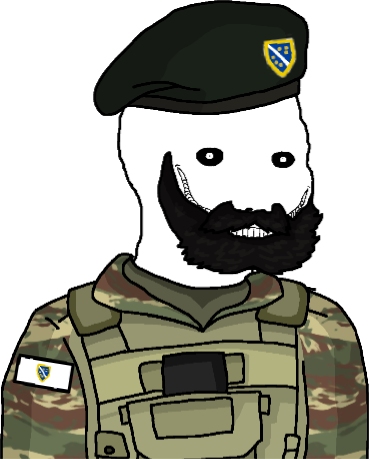
Label: 5_Oomer